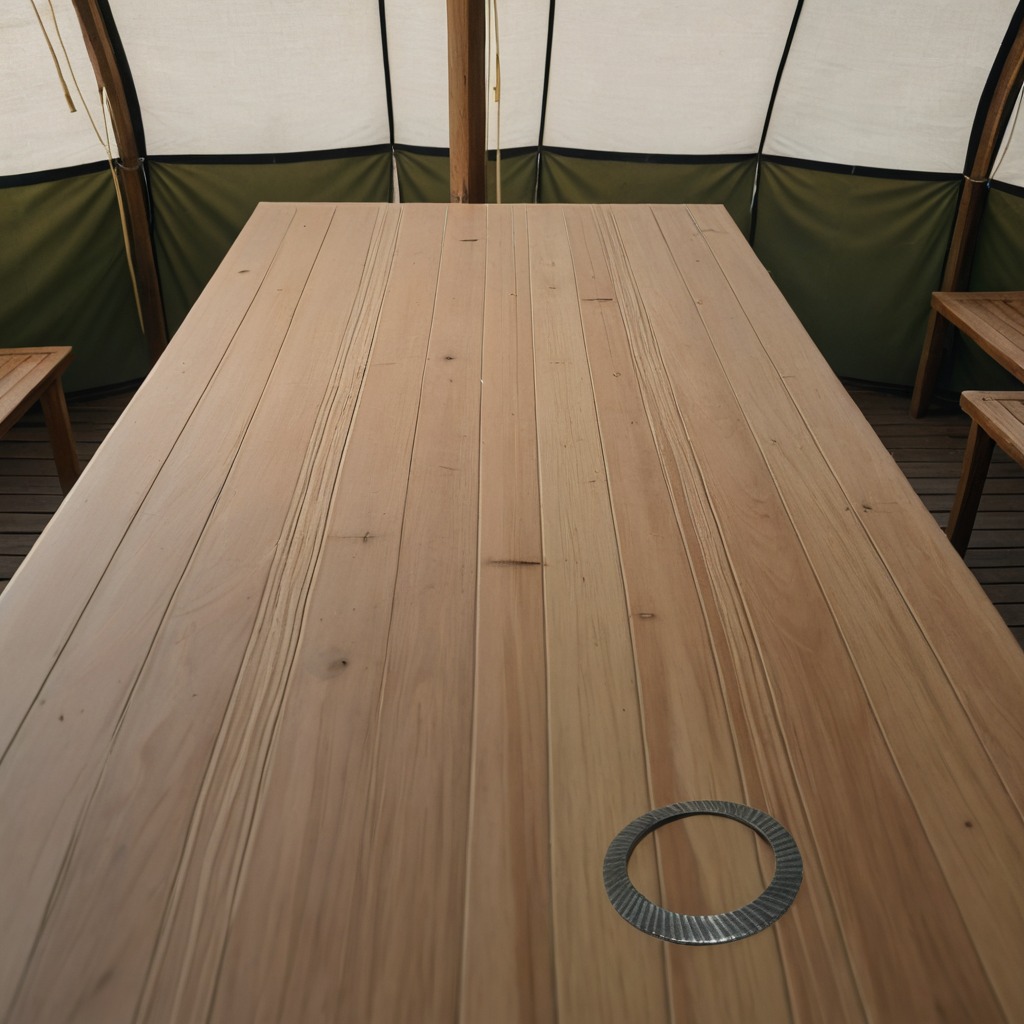
A flat metal washer lies on a wooden table inside a jungle field workshop tent.